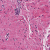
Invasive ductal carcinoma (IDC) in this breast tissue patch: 0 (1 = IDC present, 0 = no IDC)